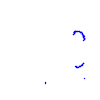
Particle: proton